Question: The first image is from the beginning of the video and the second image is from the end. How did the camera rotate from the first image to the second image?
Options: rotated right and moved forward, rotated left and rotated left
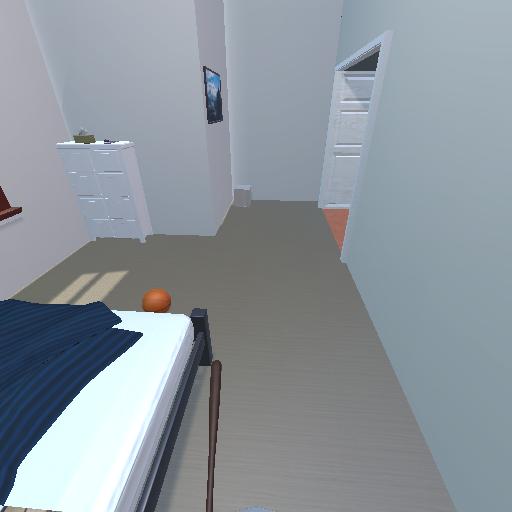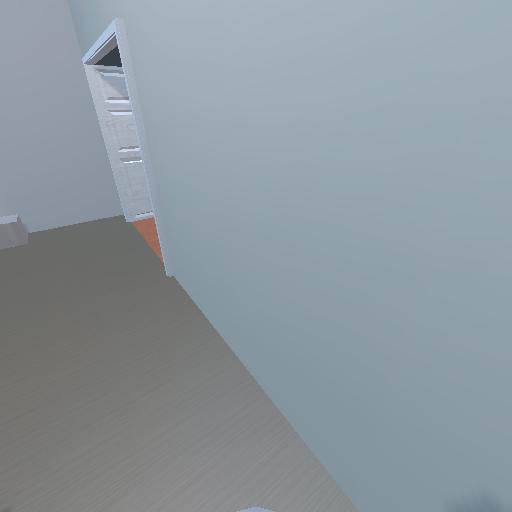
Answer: rotated right and moved forward